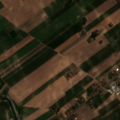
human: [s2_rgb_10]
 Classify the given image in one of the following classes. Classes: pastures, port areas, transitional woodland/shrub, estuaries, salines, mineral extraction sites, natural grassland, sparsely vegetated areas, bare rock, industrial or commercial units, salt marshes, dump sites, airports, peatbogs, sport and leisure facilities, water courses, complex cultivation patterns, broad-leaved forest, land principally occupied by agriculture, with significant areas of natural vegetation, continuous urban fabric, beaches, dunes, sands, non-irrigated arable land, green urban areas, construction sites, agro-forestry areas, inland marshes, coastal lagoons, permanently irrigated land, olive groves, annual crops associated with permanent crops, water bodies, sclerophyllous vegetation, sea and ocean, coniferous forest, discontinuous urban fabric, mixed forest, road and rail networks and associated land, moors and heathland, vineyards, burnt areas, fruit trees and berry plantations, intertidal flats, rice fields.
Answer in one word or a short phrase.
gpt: non-irrigated arable land, water bodies